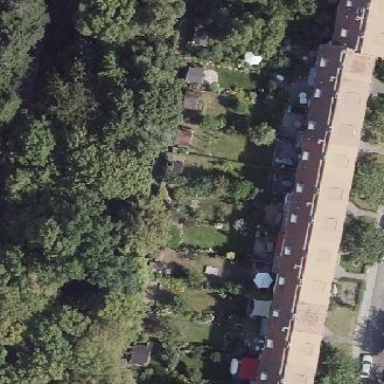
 designed for leisure activities on land."